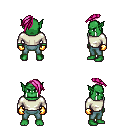
a pixel art fantasy rpg character, male body template, orc, green skin, white long-sleeve shirt, teal pants, pink long mohawk hairstyle, gold gloves, four views (front, back, left, right), 2x2 character sprite sheet, small pixel art, hard edges, no anti-aliasing